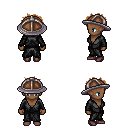
a pixel art fantasy rpg character, female body template, human, dark skin, gray robe, white pants, brown bedhead hairstyle, chain helm, maroon shoes, four views (front, back, left, right), 2x2 character sprite sheet, small pixel art, hard edges, no anti-aliasing